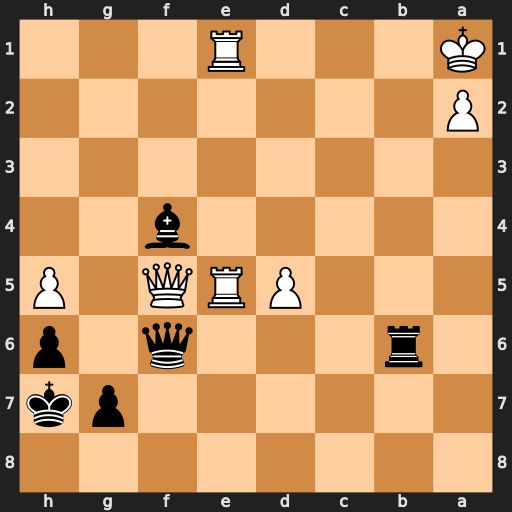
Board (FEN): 8/6pk/1r3q1p/3PRQ1P/5b2/8/P7/K3R3
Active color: b
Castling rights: -
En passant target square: -
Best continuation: Qxf5 Rxf5 Bd2 Rf3 Bxe1